Question: Count the number of objects in the diagram.
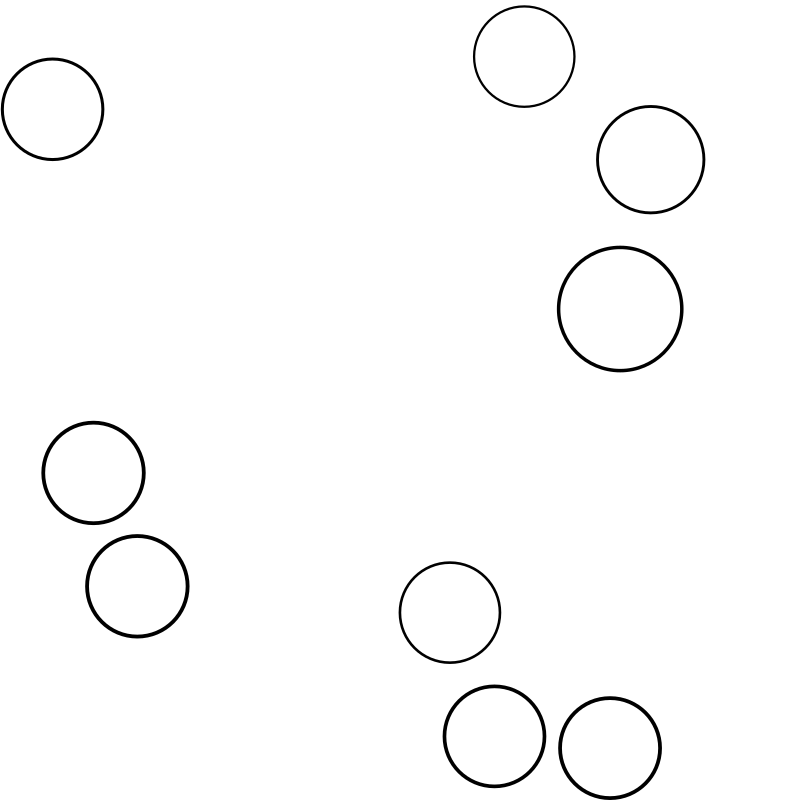
Answer: 9